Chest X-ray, PA view. Patient: 51 years old, sex M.
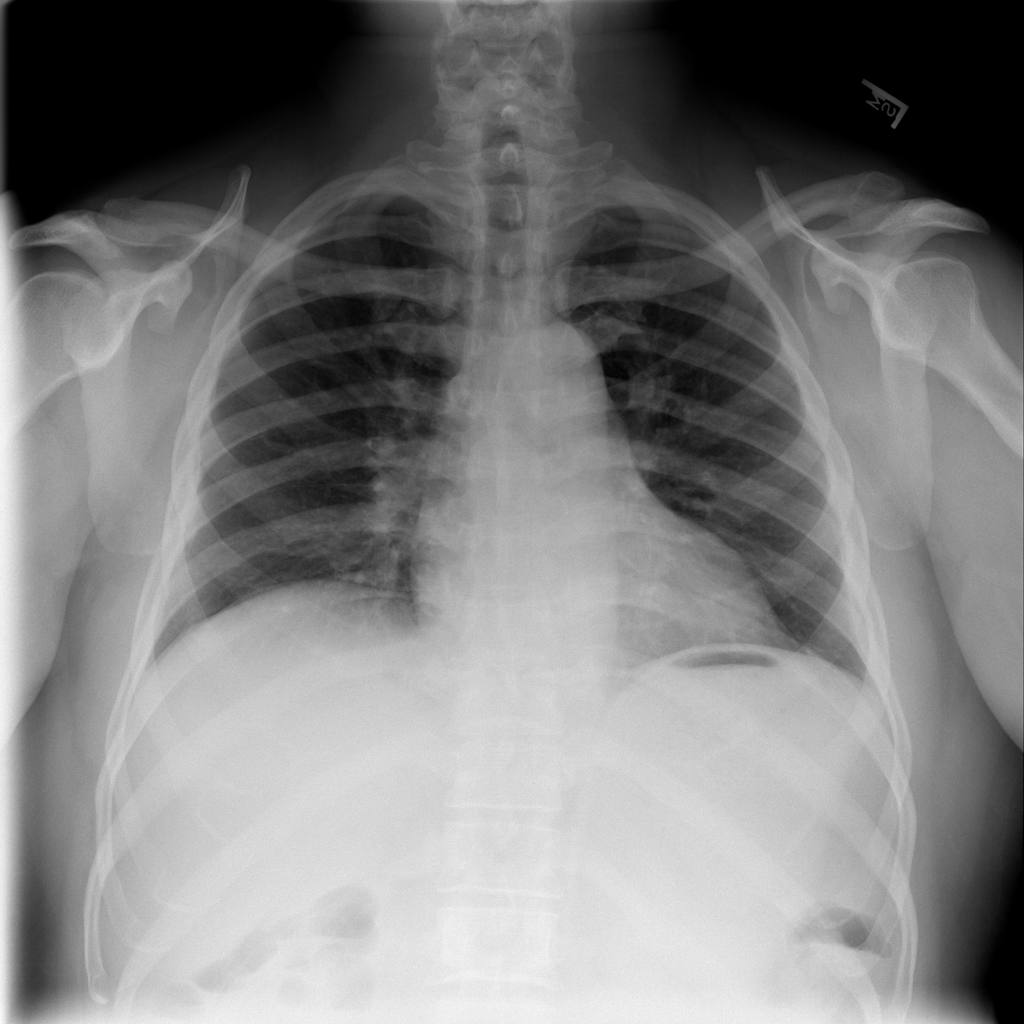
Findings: No Finding